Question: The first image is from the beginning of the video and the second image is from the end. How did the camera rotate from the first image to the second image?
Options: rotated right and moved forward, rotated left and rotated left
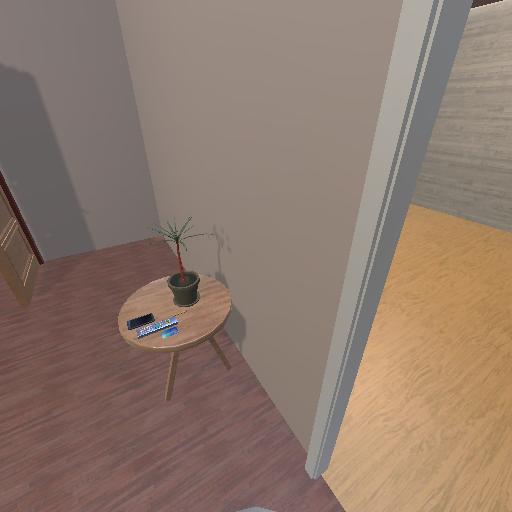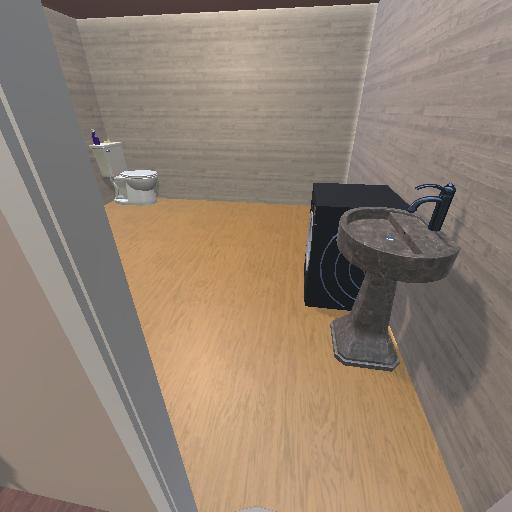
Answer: rotated right and moved forward